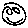
Label: smiley face